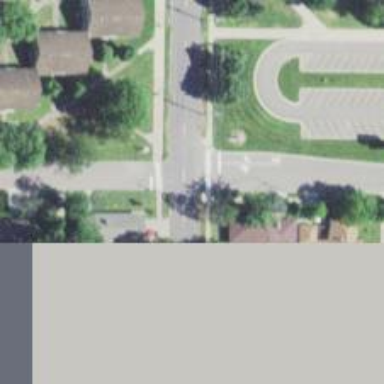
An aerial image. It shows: Unmarked crossing on the road.